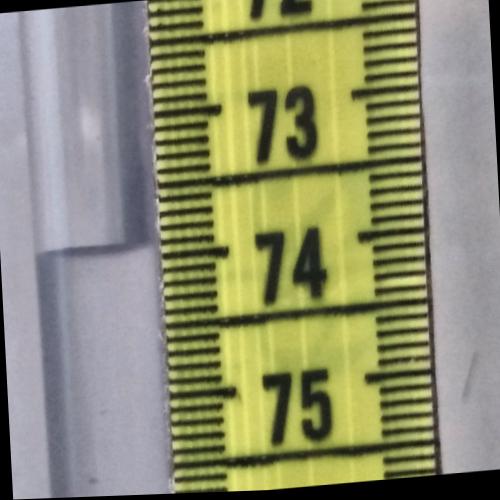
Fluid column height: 73.9 cm